一年级 · 算术
找规律，填一填。

(1) $=$ \$ \qquad \$ (2)=
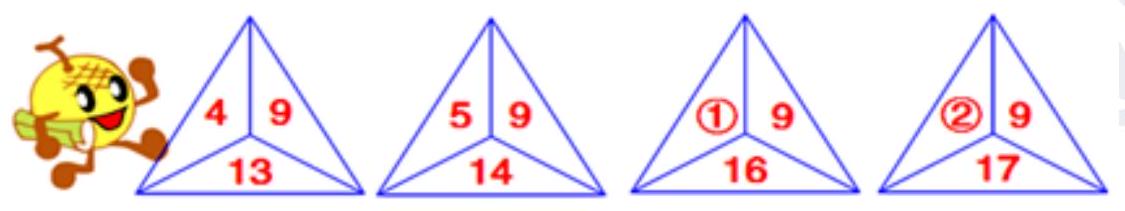
答案: $7 ; 8$